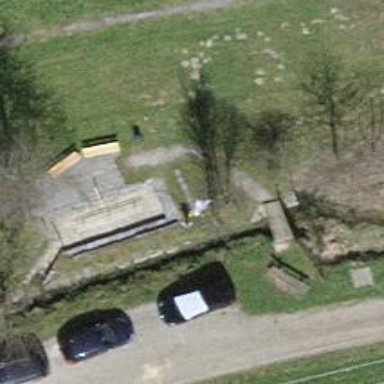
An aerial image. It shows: Picnic site for tourists.